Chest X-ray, PA view. Patient: 43 years old, sex M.
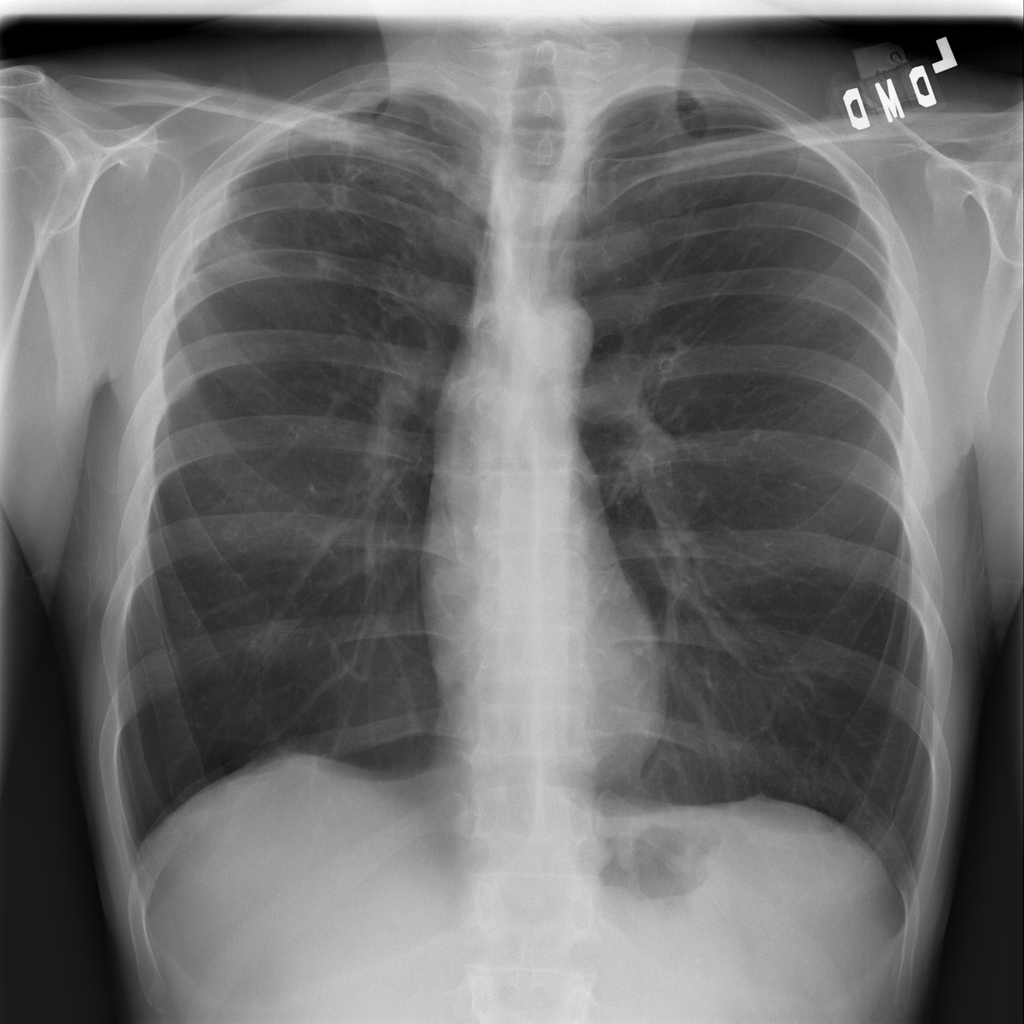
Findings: Consolidation